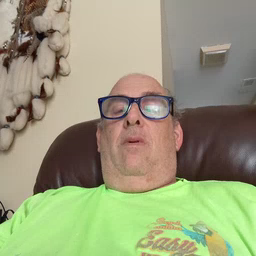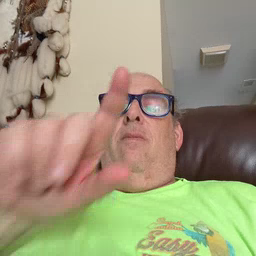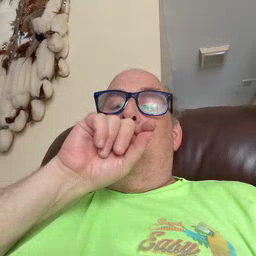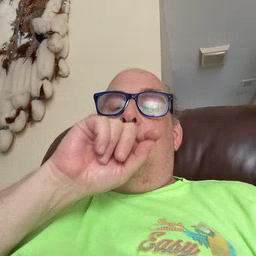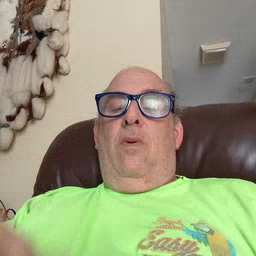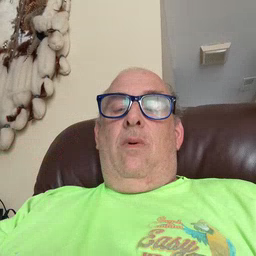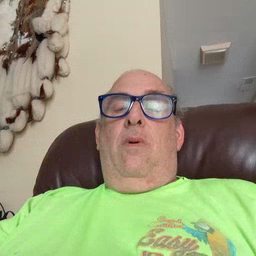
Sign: bird